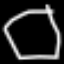
Label: octagon